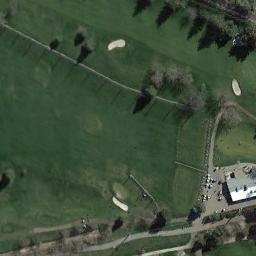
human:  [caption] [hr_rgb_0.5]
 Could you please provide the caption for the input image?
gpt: The golf course has some putting greens, Roads, Barrier trees and three sandpits and a house is also in the golf course .

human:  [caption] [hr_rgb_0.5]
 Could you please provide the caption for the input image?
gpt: There is a building next to the golf course .

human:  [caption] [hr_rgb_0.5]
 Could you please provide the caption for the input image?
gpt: There are a few bunkers and a few paths on a large green lawn on the golf course with many trees and several buildings .

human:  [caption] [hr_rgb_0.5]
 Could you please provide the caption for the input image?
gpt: There are about 5 or 6 golf bunkers here .

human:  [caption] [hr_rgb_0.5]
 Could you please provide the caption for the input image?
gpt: There are some green trees and three bunkers on the golf course .